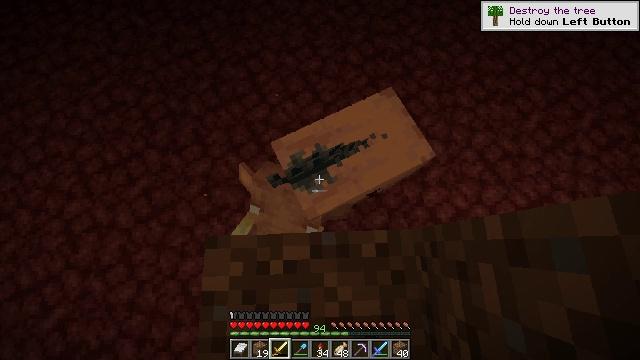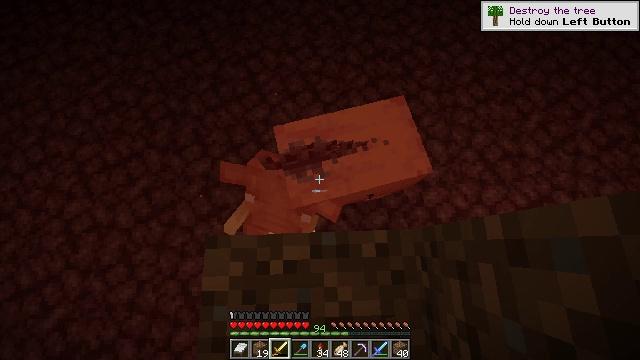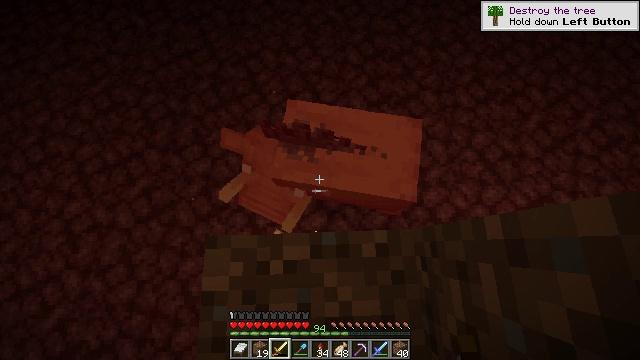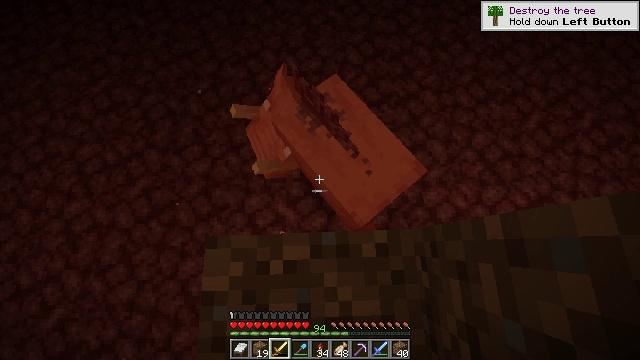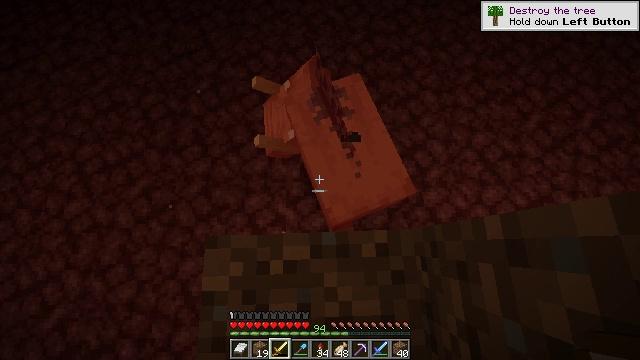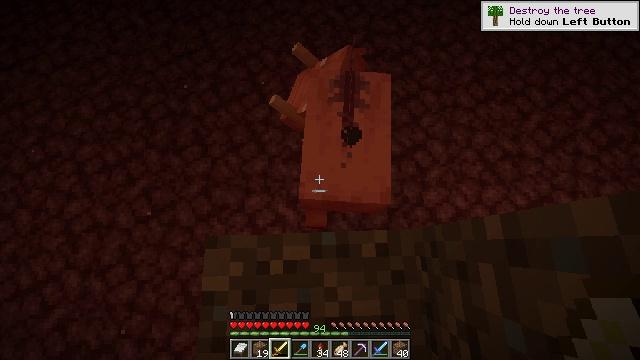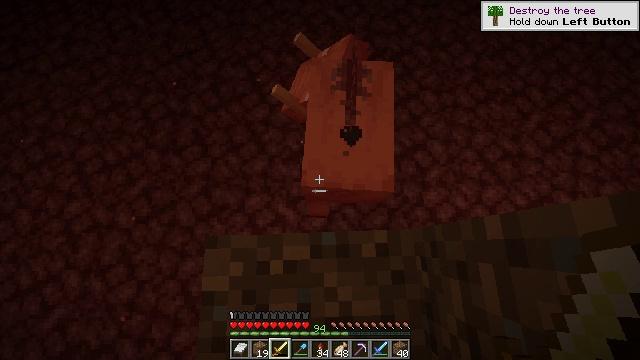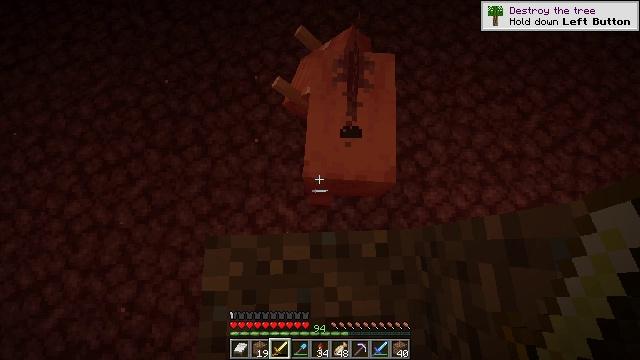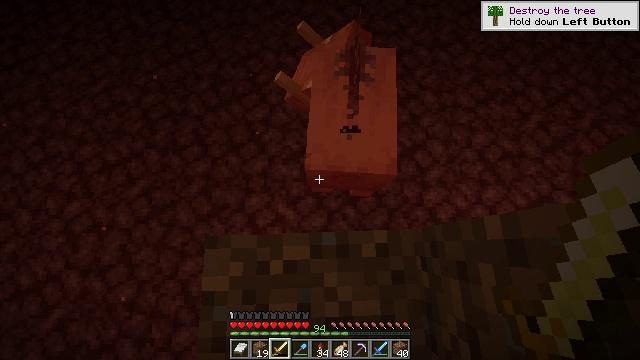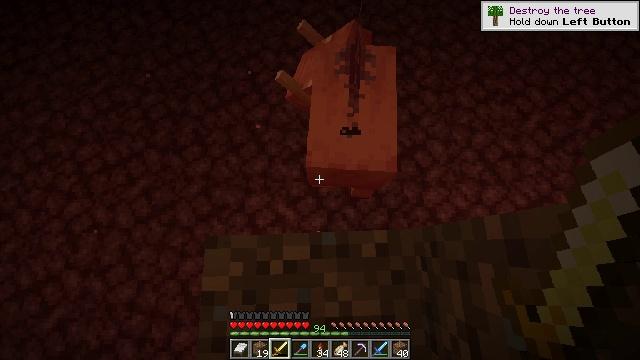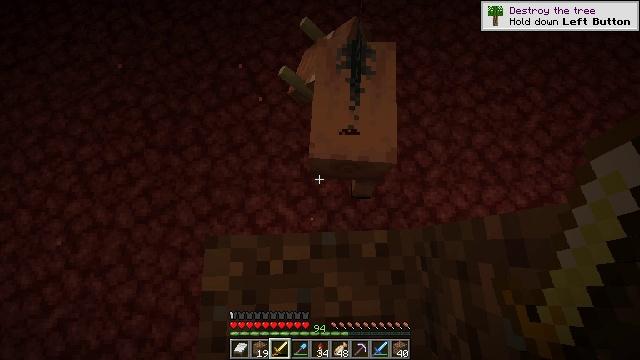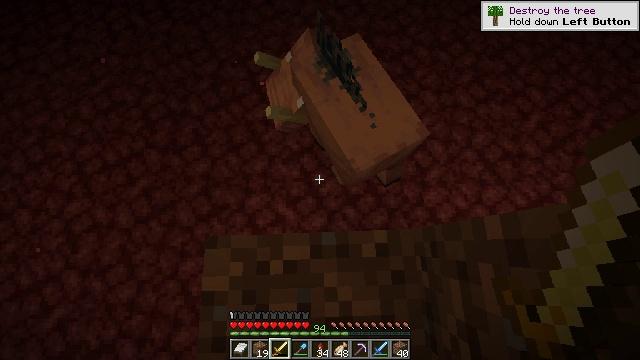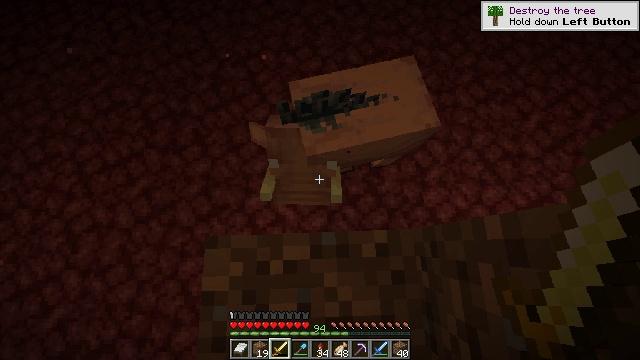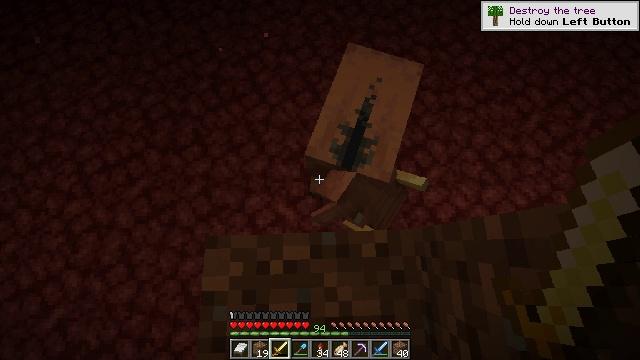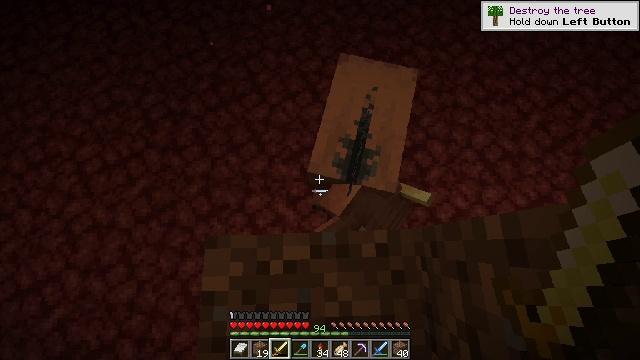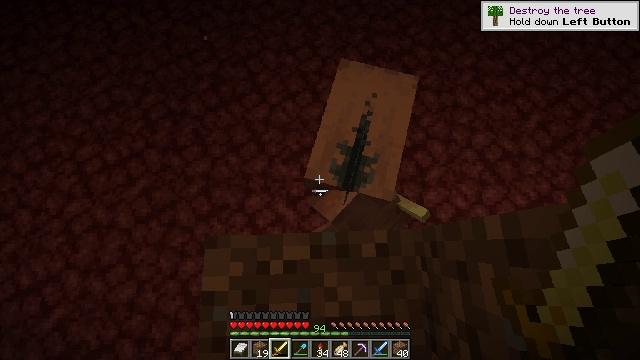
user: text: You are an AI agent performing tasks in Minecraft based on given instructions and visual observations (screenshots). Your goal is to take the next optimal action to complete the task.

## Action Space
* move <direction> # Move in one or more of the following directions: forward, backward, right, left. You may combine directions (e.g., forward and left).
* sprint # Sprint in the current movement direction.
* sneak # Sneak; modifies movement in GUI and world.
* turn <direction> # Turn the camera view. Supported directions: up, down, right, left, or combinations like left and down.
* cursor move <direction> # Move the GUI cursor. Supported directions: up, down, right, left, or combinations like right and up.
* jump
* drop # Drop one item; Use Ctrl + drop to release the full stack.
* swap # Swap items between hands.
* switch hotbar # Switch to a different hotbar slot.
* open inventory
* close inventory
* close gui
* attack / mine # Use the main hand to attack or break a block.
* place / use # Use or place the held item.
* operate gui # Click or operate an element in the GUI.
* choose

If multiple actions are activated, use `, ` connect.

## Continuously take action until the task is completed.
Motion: motion action
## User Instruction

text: Kill hostile creatures.
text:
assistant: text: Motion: sneak
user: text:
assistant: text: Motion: sneak
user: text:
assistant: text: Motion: sneak
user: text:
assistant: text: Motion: sneak
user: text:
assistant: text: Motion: sneak
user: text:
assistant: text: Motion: sneak
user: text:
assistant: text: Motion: sneak
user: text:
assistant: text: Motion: sneak
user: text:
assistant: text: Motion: sneak
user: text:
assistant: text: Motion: sneak
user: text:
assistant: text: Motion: sneak
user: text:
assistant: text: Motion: sneak
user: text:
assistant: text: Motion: sneak
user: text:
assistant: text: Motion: sneak
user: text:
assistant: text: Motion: sneak
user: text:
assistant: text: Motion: sneak
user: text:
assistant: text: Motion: sneak
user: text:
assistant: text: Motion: sneak
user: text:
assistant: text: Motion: sneak
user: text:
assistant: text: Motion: sneak
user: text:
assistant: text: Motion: sneak, attack / mine
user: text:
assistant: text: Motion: sneak, attack / mine
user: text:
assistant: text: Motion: sneak, attack / mine
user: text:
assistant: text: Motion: sneak, attack / mine
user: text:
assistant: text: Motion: sneak
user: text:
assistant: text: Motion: sneak